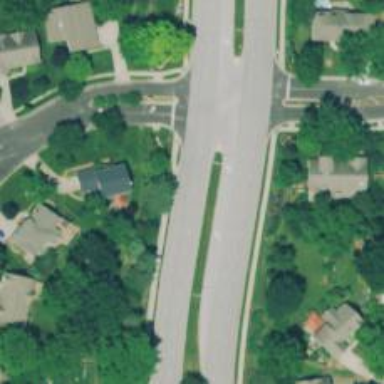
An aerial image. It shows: Road with dash markings.